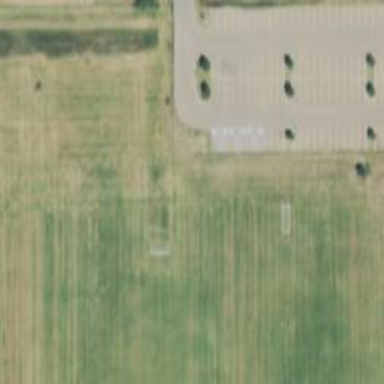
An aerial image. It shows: Soccer pitch for leisure land activities.